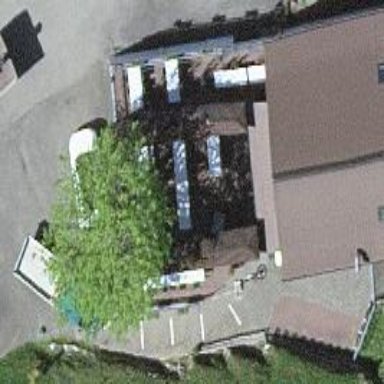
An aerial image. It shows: Guest house for tourism purposes.